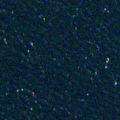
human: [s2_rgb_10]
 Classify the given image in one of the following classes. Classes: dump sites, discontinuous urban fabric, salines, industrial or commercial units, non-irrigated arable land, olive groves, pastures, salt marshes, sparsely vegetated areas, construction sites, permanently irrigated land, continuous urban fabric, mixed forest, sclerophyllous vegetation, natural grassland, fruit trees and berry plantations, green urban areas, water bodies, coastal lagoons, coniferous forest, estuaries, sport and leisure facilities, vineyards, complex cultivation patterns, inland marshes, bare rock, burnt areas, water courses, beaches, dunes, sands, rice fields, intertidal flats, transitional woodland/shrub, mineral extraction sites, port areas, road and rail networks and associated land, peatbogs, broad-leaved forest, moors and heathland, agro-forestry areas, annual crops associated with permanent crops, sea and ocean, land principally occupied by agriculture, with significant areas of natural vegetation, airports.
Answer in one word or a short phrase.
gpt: sea and ocean